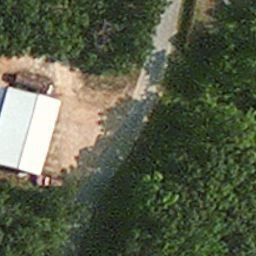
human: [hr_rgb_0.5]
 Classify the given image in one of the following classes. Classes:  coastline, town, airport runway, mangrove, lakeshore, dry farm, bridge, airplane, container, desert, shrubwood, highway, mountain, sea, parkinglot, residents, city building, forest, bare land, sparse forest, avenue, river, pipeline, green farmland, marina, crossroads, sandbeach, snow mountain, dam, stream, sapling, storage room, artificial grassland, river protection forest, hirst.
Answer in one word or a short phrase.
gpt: avenue